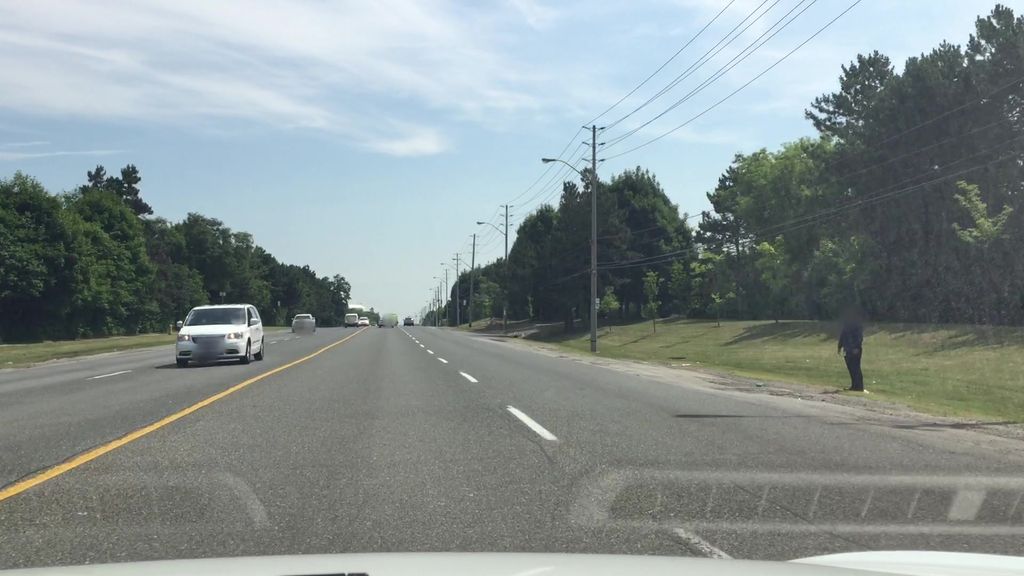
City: toronto